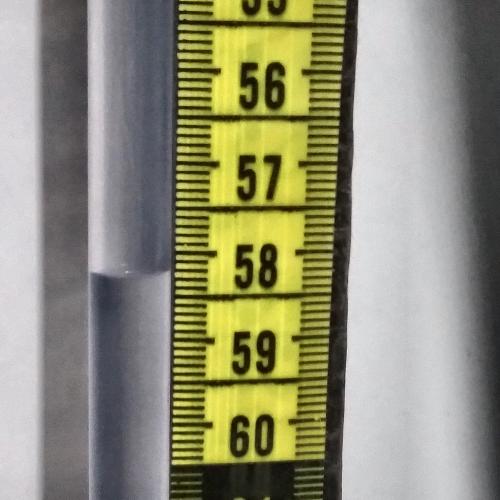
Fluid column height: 58.2 cm